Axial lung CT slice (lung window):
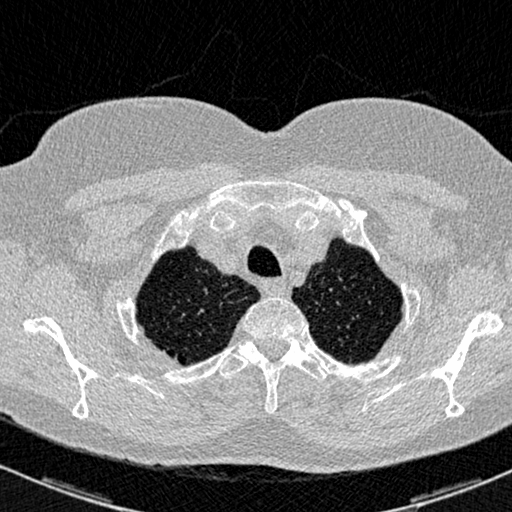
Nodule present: no